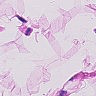
Metastatic tissue present: no